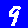
Digit: 9